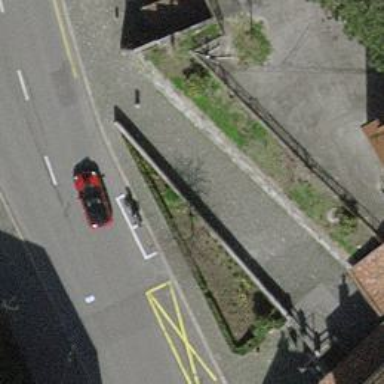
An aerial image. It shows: Motorcycle parking area.